Field crop: tomato
Growth stage: 2
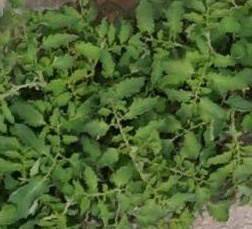
Species: tomato